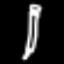
Label: pencil